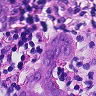
Metastatic tissue present: yes